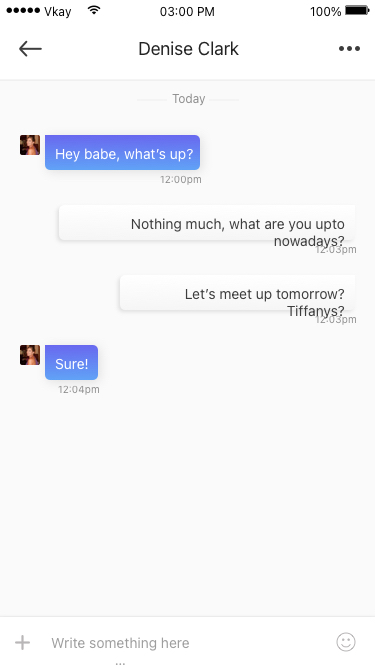
Text in this UI design:
Denise Clark
Write something here …
Hey babe, what’s up?
12:00pm
Sure!
12:04pm
Nothing much, what are you upto nowadays?
12:03pm
Let’s meet up tomorrow? Tiffanys?
12:03pm
Today